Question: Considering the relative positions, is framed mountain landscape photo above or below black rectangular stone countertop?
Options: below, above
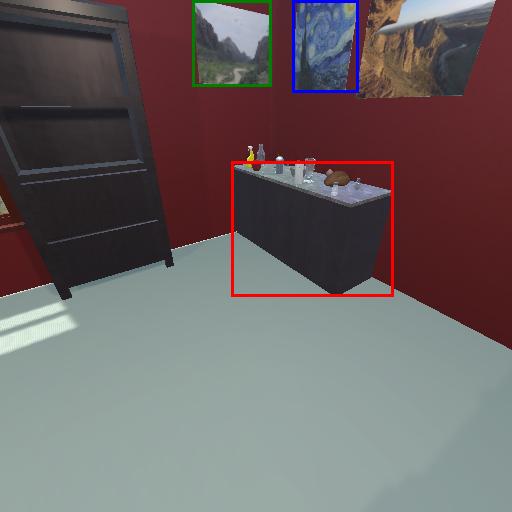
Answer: below